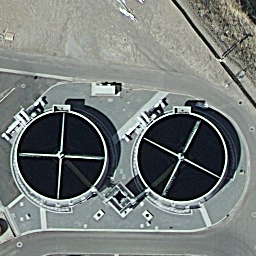
Label: storage tanks